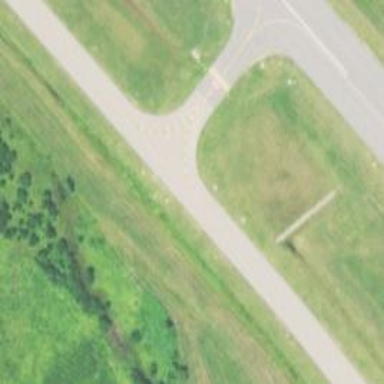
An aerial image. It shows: Asphalt taxiway at the airport.